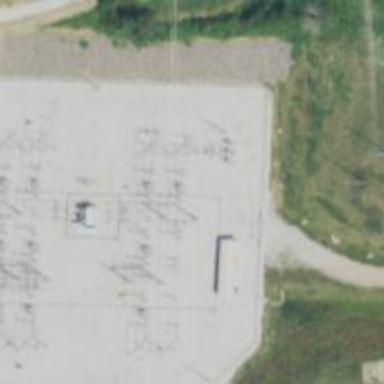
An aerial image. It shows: Switch for power supply.